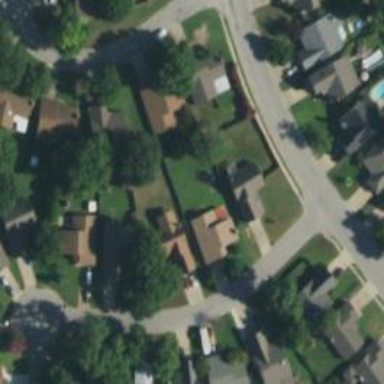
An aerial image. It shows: Neighborhood.